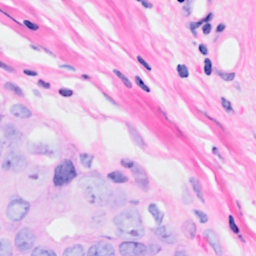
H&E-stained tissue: Breast